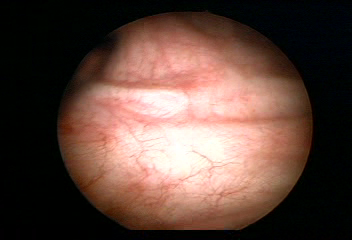
Modality: WLC
Class: Normal mucosa
Bladder cancer association: No